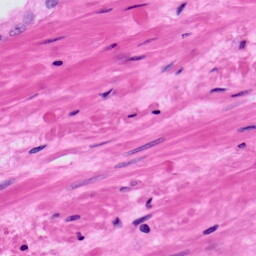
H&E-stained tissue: Prostate